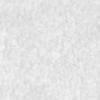
Label: no_change